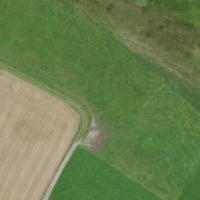
EUNIS habitat code: 52
Species observed at this site:
Geum rivale